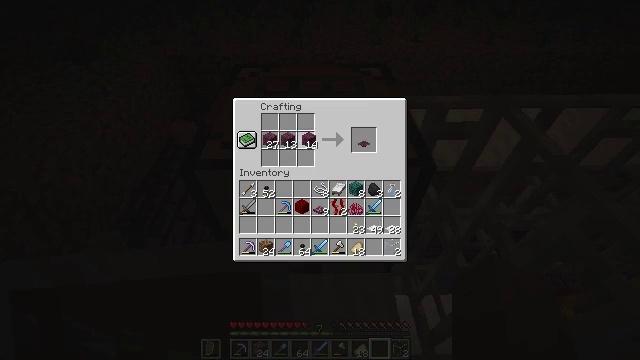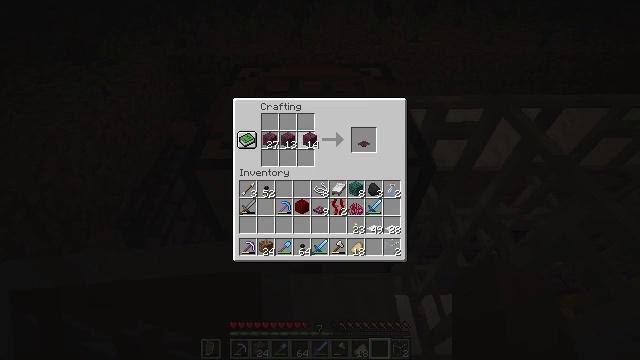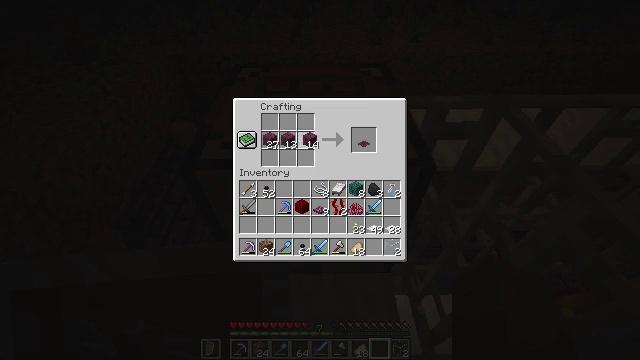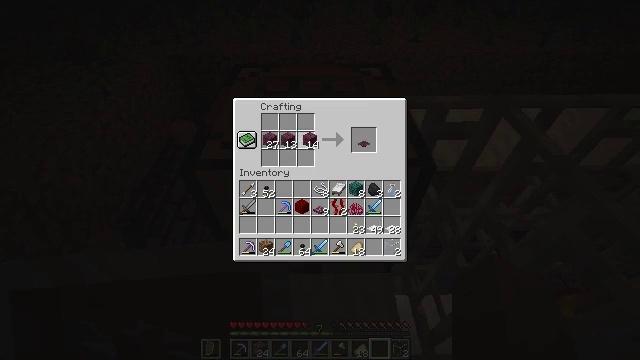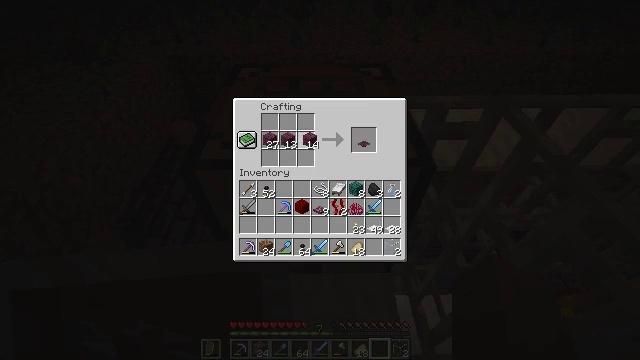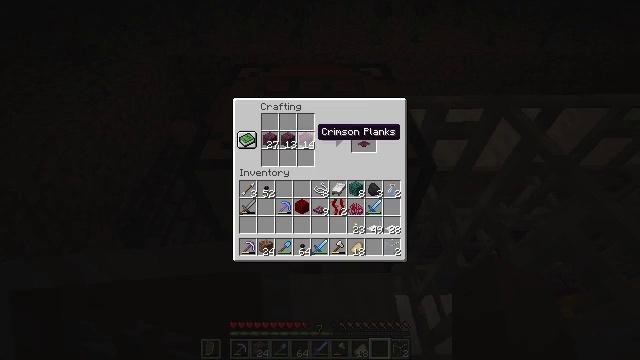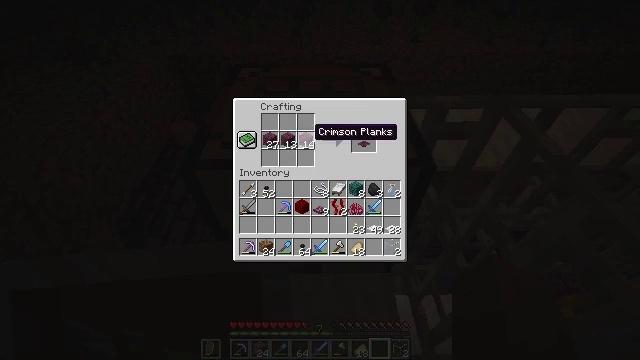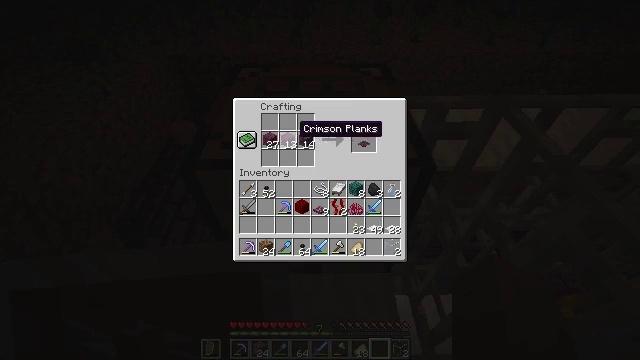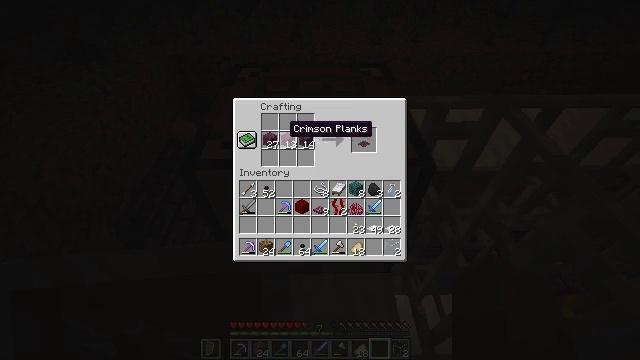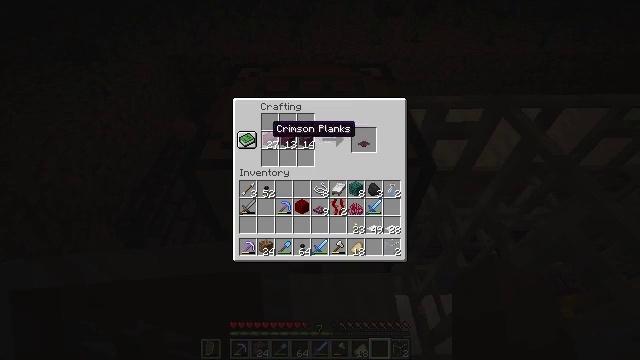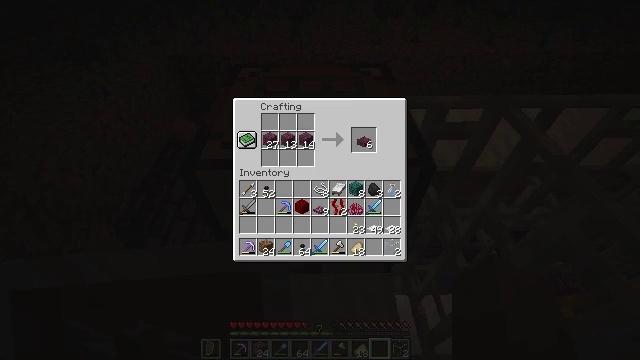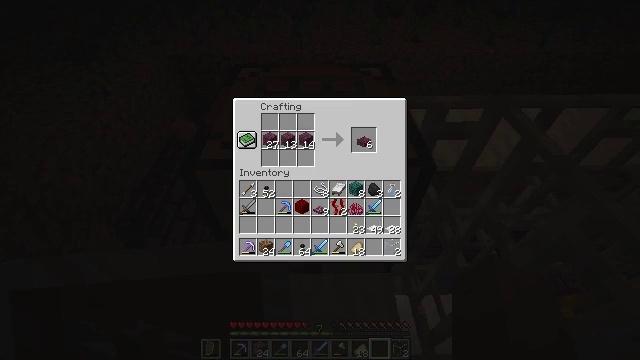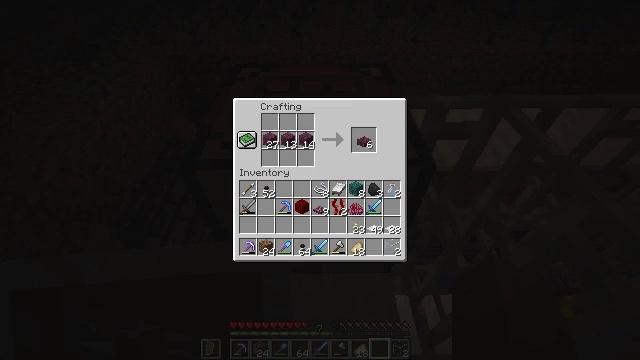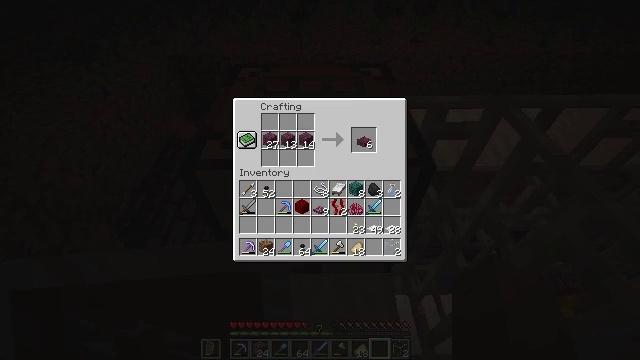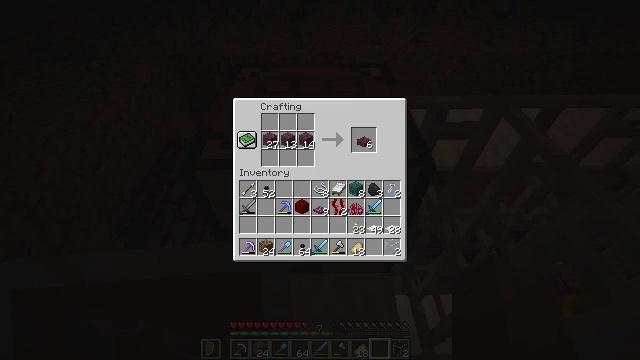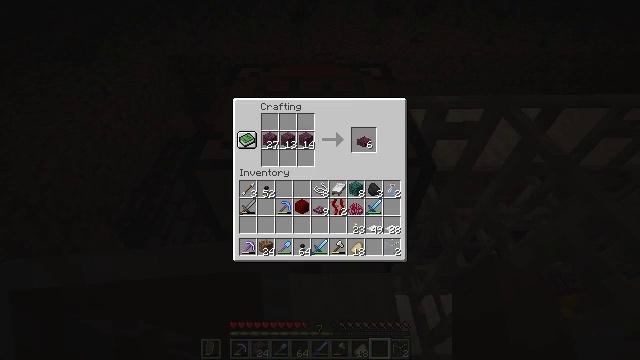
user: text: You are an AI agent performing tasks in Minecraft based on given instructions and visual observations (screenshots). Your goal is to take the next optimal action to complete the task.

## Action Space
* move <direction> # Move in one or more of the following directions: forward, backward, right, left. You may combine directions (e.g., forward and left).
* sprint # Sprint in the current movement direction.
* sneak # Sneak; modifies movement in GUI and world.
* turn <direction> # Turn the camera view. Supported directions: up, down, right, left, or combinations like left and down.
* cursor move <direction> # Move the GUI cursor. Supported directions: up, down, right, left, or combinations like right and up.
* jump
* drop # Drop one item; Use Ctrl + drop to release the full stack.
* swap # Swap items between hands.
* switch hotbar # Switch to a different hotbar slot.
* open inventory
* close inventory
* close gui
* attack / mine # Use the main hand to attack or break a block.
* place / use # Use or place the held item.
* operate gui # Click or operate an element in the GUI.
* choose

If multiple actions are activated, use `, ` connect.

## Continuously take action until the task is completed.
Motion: motion action
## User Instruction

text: Craft a crimson trapdoor using planks.
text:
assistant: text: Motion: operate gui
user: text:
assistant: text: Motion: operate gui
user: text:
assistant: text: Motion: operate gui
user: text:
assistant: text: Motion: operate gui
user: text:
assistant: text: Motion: no_op
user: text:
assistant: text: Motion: no_op
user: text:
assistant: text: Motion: cursor move left
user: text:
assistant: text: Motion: cursor move left
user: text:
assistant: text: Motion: cursor move left
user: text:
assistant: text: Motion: no_op
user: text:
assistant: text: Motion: no_op
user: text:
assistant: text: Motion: no_op
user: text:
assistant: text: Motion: choose
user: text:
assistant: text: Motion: choose
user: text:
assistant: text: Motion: no_op
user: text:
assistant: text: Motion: no_op
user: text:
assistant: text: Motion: no_op
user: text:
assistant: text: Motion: no_op
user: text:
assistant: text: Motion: no_op
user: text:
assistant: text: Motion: no_op
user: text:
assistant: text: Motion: cursor move down
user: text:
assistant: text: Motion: no_op
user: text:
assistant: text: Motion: choose
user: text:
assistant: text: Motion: choose
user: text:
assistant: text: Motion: no_op
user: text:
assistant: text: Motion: cursor move up
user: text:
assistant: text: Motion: no_op
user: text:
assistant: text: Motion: no_op
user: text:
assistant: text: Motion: no_op
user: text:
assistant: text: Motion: operate gui